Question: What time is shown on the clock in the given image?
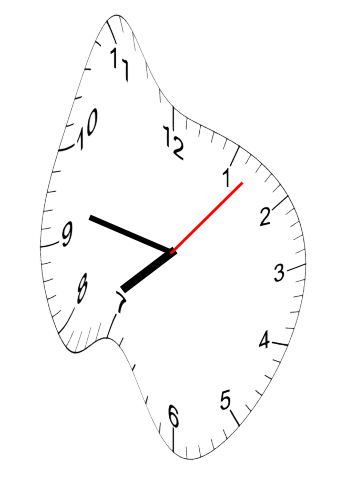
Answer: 07:47:07